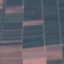
Land use / land cover: PermanentCrop